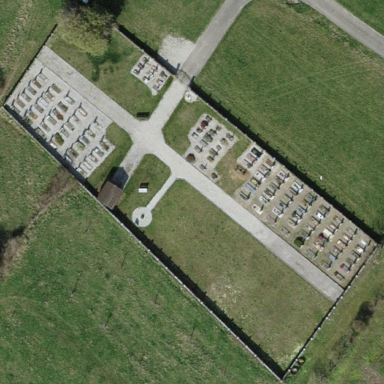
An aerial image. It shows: Cemetery.